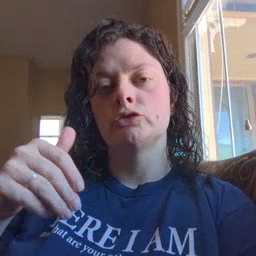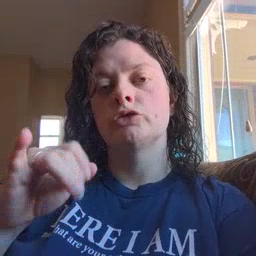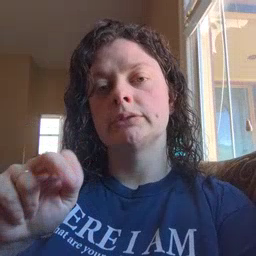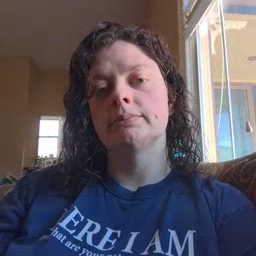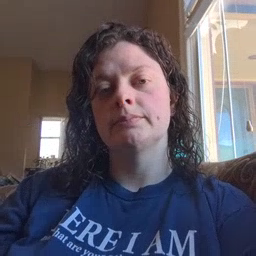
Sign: jeans